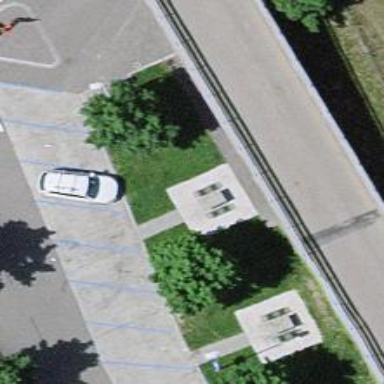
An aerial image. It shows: Picnic table located in leisure land area.